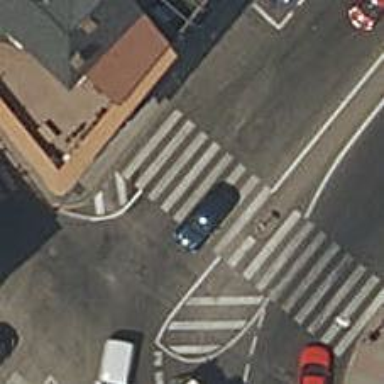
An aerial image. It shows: Uncontrolled zebra crossing on the road.